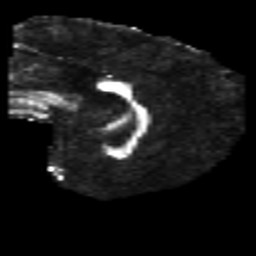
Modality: FA
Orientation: sagittal
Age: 30
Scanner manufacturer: philips
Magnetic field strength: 3 T
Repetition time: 8.438 s
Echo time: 0.1273 s